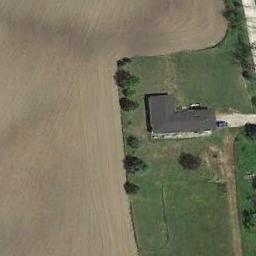
Label: residential